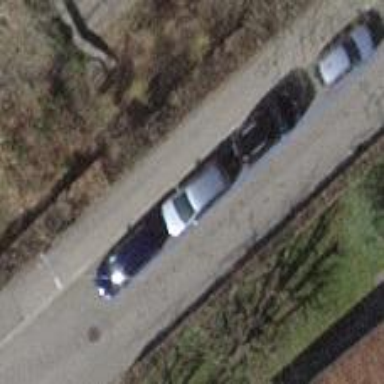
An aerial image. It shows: Parking lane designated for parking.